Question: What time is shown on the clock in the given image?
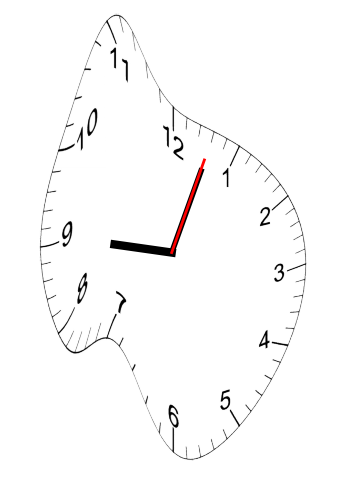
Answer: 09:03:03